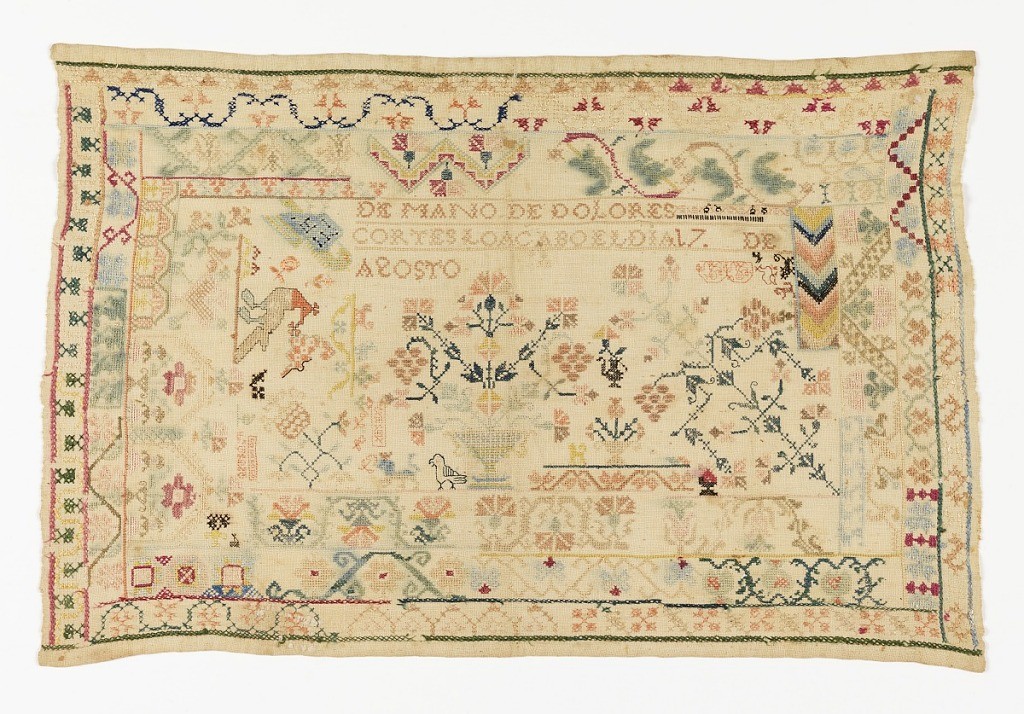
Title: Sampler
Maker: Dolores Cortes
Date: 19th century
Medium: silk embroidery on linen foundation Technique: embroidered
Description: Two varied borders (including vine and chevron patterns) surrounding center of animal figures, foral motifs, and the words: "DE MANO DE DOLORES CORTES LO ACABO EL DIA 17 DE AGOSTO."

Translation: "From the hand of Dolores Cortes, finished on the 17th of August."